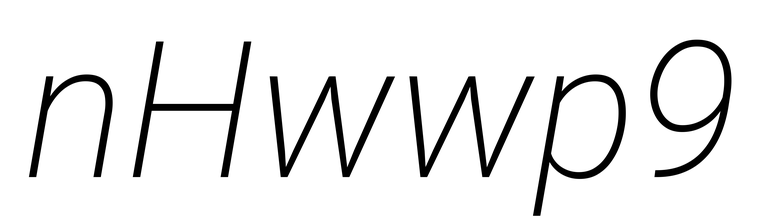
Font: Roboto-Italic_ExtraLight_Italic